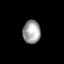
Tissue: lung
Cell type: Smooth muscle cells
Senescence score: 0.5565
Nuclear area (px): 405
Mean DAPI intensity: 159.047